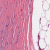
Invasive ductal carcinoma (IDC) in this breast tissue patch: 0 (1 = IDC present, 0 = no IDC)